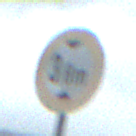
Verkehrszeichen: TatsaechlicheHoehe
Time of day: Midday
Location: Outdoor (Suburban)
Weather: Overcast
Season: NotSpecified
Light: Natural